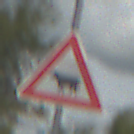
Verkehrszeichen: ViehtriebRechts
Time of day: Midday
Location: Outdoor (Suburban)
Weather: PartlyCloudy
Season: Summer
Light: Natural